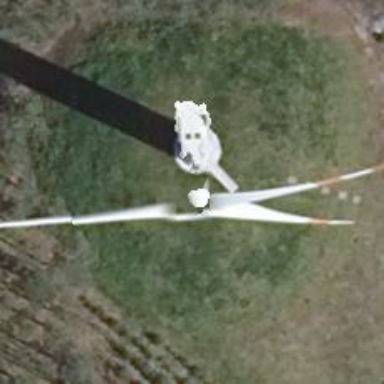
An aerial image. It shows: Wind generator powered by wind turbines of horizontal axis type. It is manufactured by Vestas.